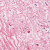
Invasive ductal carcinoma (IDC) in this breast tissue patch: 1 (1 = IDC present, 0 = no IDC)